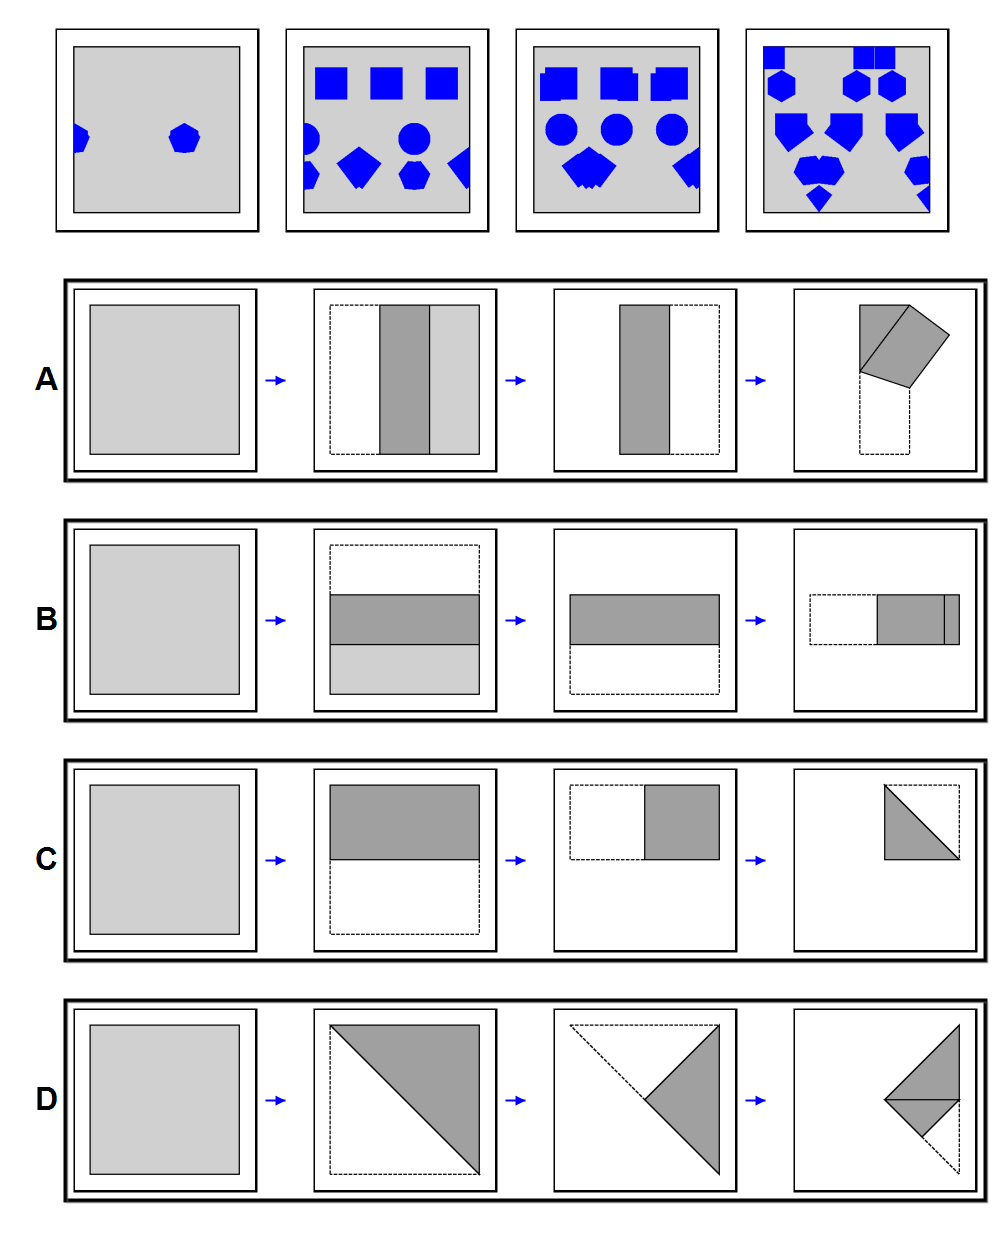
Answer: A